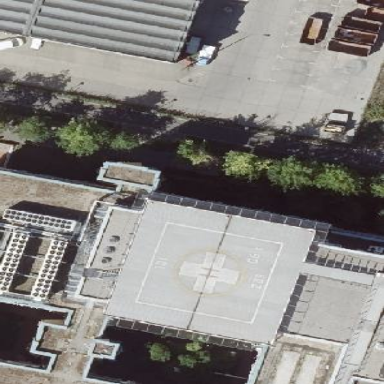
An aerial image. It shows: Image of helipad at airport.